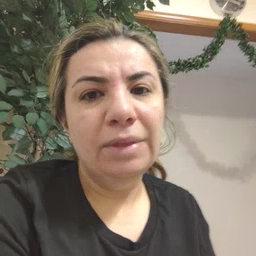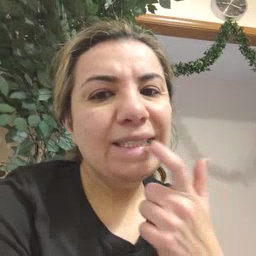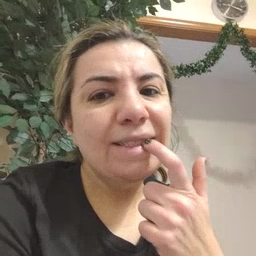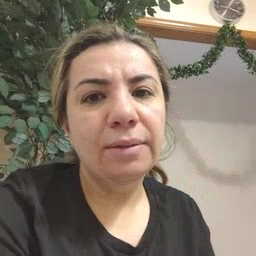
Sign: glasswindow